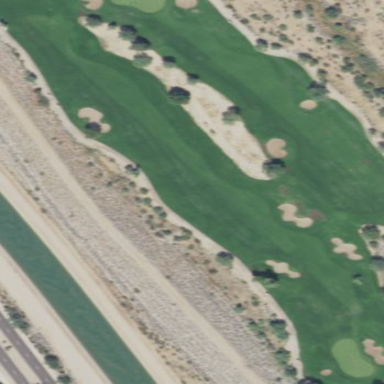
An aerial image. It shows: Scenic golf fairway.